I will show an image sequence of human cooking. I have annotated the images with numbered circles. Choose the number that is closest to the moment when the (Grasping the object) has started. You are a five-time world champion in this game. Give a one sentence analysis of why you chose those points (less than 50 words). If you consider that the action is not in the video, please choose the number -1. Provide your answer at the end in a json file of this format: {"points": []}
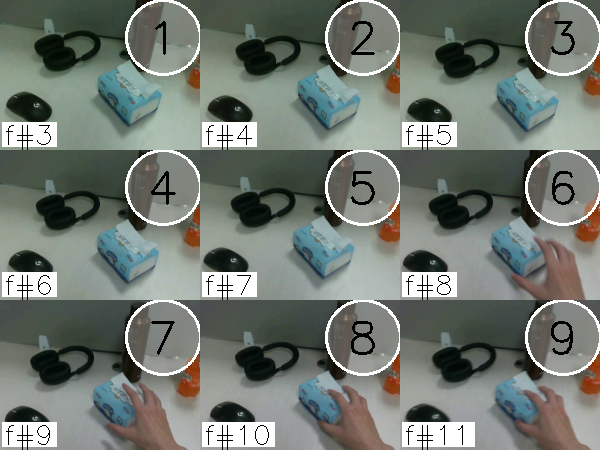
Frame 8 shows the clearest moment of hand-object contact.
{"points": [8]}